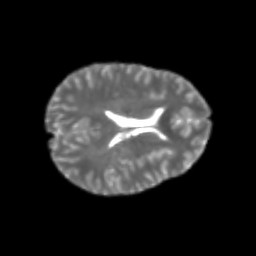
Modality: T2w
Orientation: axial
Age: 22
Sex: female
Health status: healthy
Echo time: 0.074 s